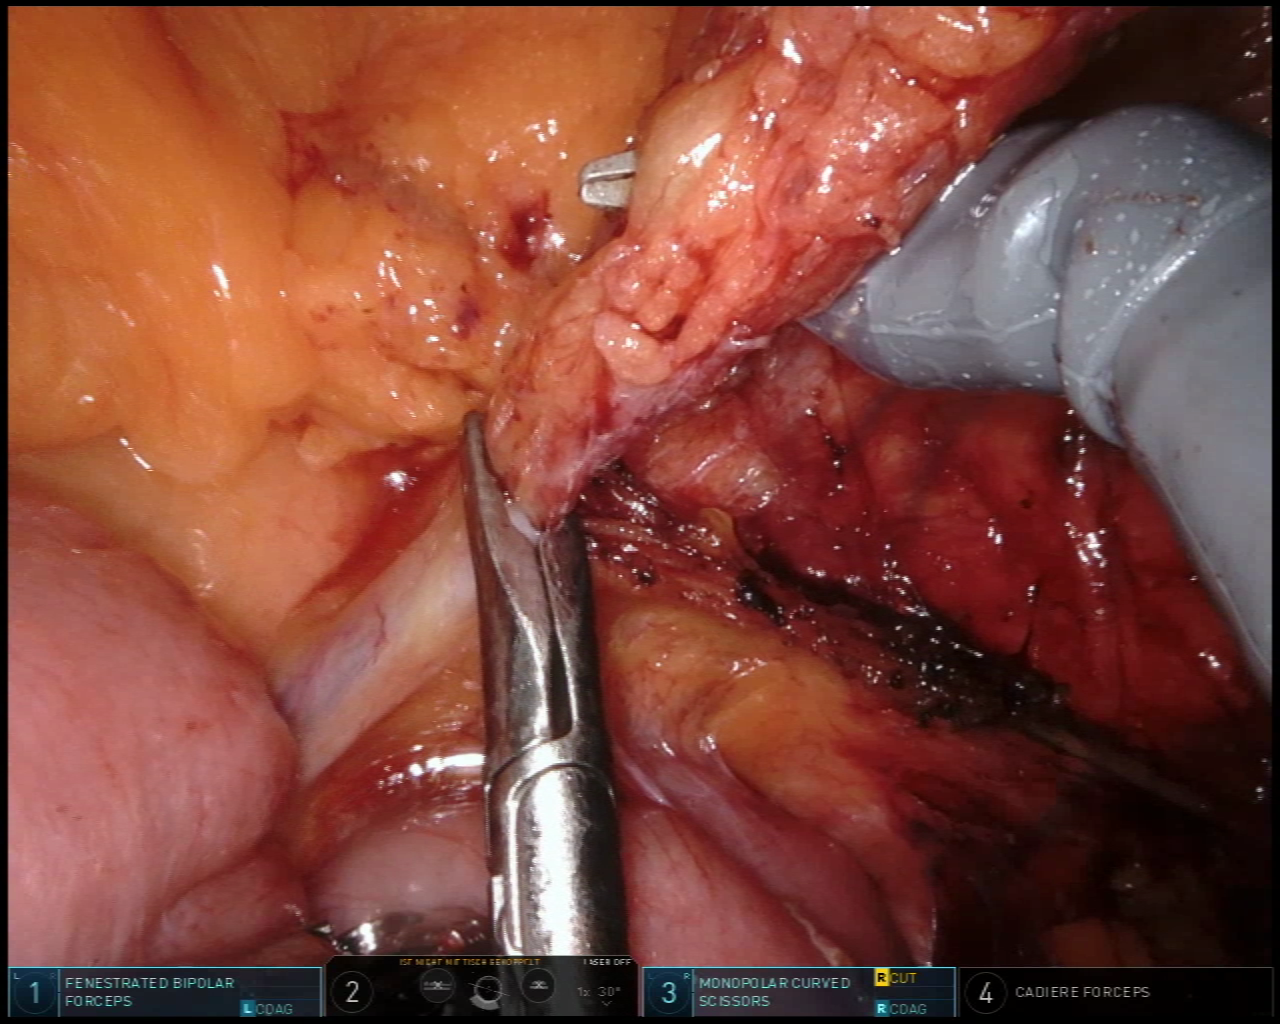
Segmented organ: intestinal_veins
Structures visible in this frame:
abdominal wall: no
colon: no
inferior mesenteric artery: no
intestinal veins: yes
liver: no
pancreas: no
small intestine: yes
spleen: no
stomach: no
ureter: no
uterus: no
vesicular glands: no